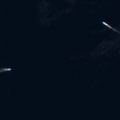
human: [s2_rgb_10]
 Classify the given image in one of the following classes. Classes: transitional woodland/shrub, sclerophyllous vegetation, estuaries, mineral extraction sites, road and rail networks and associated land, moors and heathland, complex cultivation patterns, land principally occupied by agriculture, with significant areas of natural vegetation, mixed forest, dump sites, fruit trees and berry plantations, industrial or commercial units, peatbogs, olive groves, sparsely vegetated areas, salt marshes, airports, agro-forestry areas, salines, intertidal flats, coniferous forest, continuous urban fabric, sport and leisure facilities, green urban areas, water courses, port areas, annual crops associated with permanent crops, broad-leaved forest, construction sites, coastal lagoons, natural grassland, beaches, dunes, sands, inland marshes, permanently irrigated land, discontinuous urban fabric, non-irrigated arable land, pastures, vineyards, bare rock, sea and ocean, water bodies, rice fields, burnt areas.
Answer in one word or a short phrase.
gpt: sea and ocean